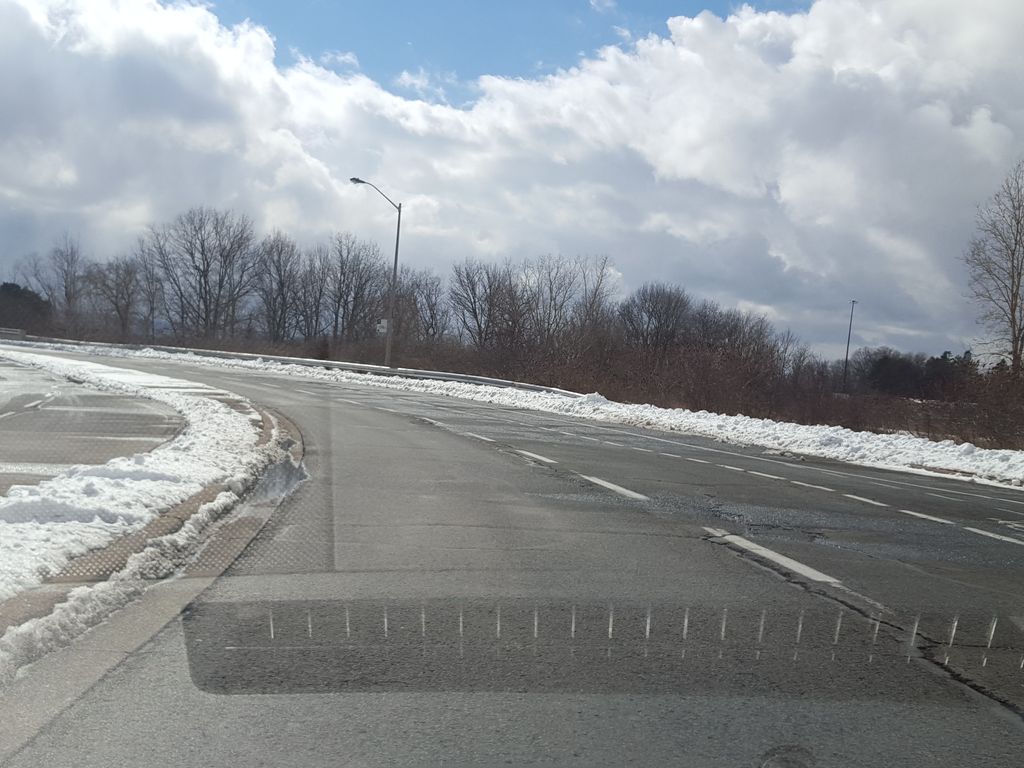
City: hamilton